Question: As far as I know the white (empty) bar represents idle time.
I know I should focus so that the application would run (at best) > 60fps and at least >30fps
This is my bar:

As you can see, I'm repainting on scroll ( changing the background position of an image ).
The middle line marks 60fps in this case, and if you pay attention closely, there is a top line (which is 30fps).
I've compared my results with others out there, and it seems that I have rather large idle times. Is that okay ? I know that paint, javascript and anything else is bad, but what purpose does displaying idle times serve ? Should I attempt to get rid of it, if so, what should I watch out for ?
Also, there is a spike every now and then because of "Image Decode", is there anything I can do about it ?
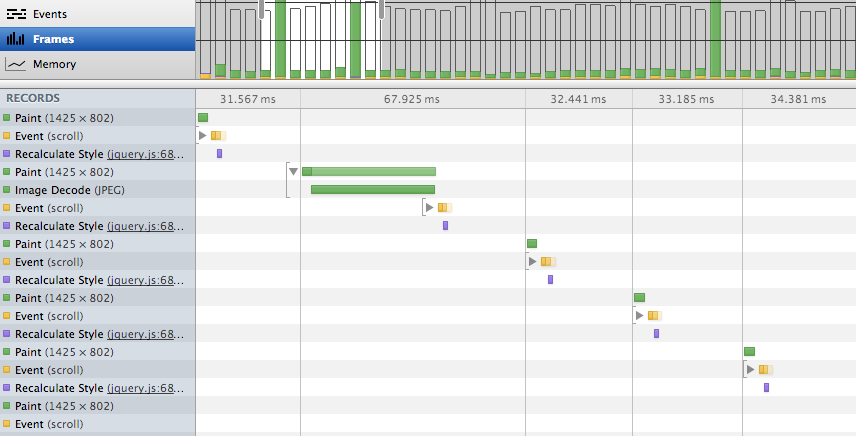
Answer: You can reduce the size of the image, which will make the decodes shorter. You can also trick the browser into doing these decodes earlier, perhaps at a time when there's no activity and therefore won't hurt your FPS.
I would also kill these big images temporarily to see if that moves you from 30fps to 60fps.
You should minimize the amount of work you're doing in your scroll handler. At most you should be grabbing one scroll metric from the DOM and a timestamp perhaps. Then do your adjustments to style in a 'requestAnimationFrame' loop: <URL>
'background-position' isn't optimized well in WebKit or Blink, especially for this sort of usecase. I would put the image into a div and just slide its position using a 'transform: translate(x,y)' (and promote it to its own layer if possible.) If sucessful, you won't repaint the entire screen on every scroll.
A solid 30FPS actually looks better than something that's jumping between 60 and 45 all the time. Curious.. Are you in Canary or on a retina screen?
---
In general, you're doing pretty okay on your hardware, but I would try to reduce those image decodes. And you can go further with the above if you want.